Question: This question has been asked and answered a 100 times by several people. However, I still seem to have an issue. I have a ComboBox that I have a DataBinding to a column in the database that is an Integer. I have a Dictionary class that populates the ComboBox DataSource. When I run the form, either nothing displays in the ComboBox or the Integer value from the database is displayed, not the "Text" from the Dictionary. I have attached picture of the what the form looks like;

Here is the code used to generate this ComboBox;
'''
public static SortedDictionary<int, string> SecurityCodes()
{
SortedDictionary<int, string> SecurityCodes = new SortedDictionary<int, string>
{
{1, "View only"},
{3, "Print reports"},
{4, "Post changes"},
{5, "Edit records"},
{6, "Revise postings"},
{7, "Add records"},
{8, "Remove postings"},
{9, "Supervisor"},
{10, "Programmer"}
};
return SecurityCodes;
}
this.cboSecurity.DataBindings.Add(new System.Windows.Forms.Binding("Text", this.loginInfoBindingSource, "Security_Level", true, System.Windows.Forms.DataSourceUpdateMode.OnPropertyChanged));
this.cboSecurity.DataSource = new BindingSource(BaseDictionaries.SecurityCodes(), null);
this.cboSecurity.DisplayMember = "Value";
this.cboSecurity.ValueMember = "Key";
'''
Now if I change the DataBinding to "ValueMember" instead of "Text", the text will display, but it does not update when you navigate to another record, it always remains on the first item of the Dictionary. If I change the DataBinding to a View that has matching entries for what is in the Dictionary, then the appropriate "Text" is displayed in the ComboBox with the DataBinding set to "Text". Which is okay, but then I have to maintain a table in the database with just these entries and I would prefer not to go that route.
Can anyone see what I done wrong?
I have tried many different types of DataSource combinations, including the following, with no change in the behavior;
'''
SortedDictionary<int, string> loDataSource = BaseDictionaries.SecurityCodes();
KeyValuePair<int, string>[] kvp = new KeyValuePair<int,string>[loDataSource.Count];
loDataSource.CopyTo(kvp,0);
new BindingSource(kvp, "Key");
this.cboSecurity.DataSource = kvp;
'''
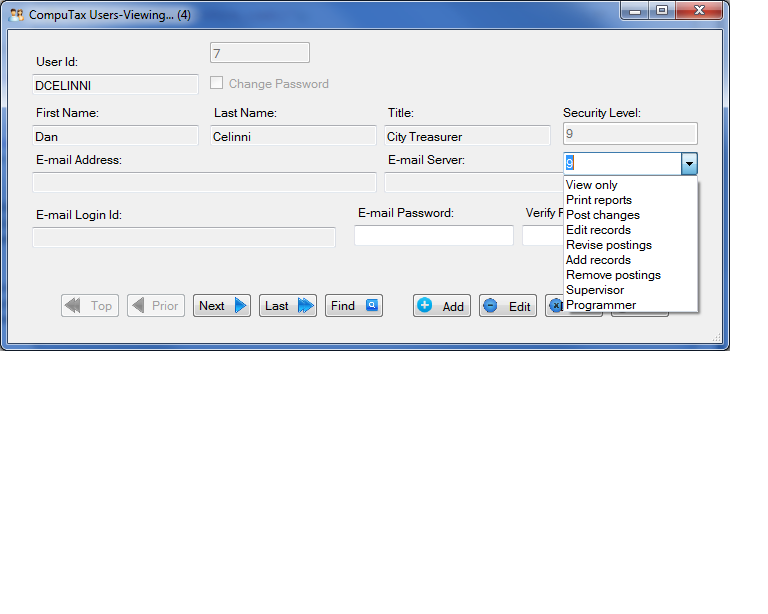
Answer: Could only make this work by using the "text" value. Trying "SelectedValue" and "ValueMember" would not resolve the problem. When I have time and figure this out, I will post another response.